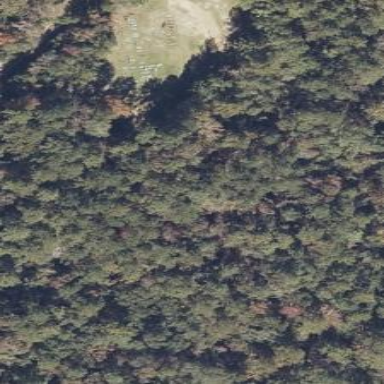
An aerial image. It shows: Cemetery.